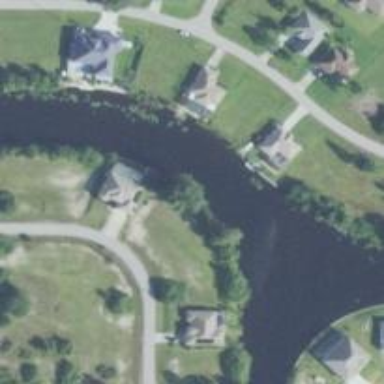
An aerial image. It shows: Canal.